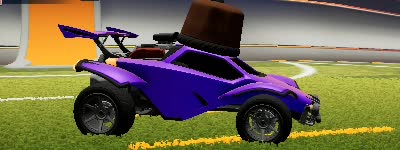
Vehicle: octane